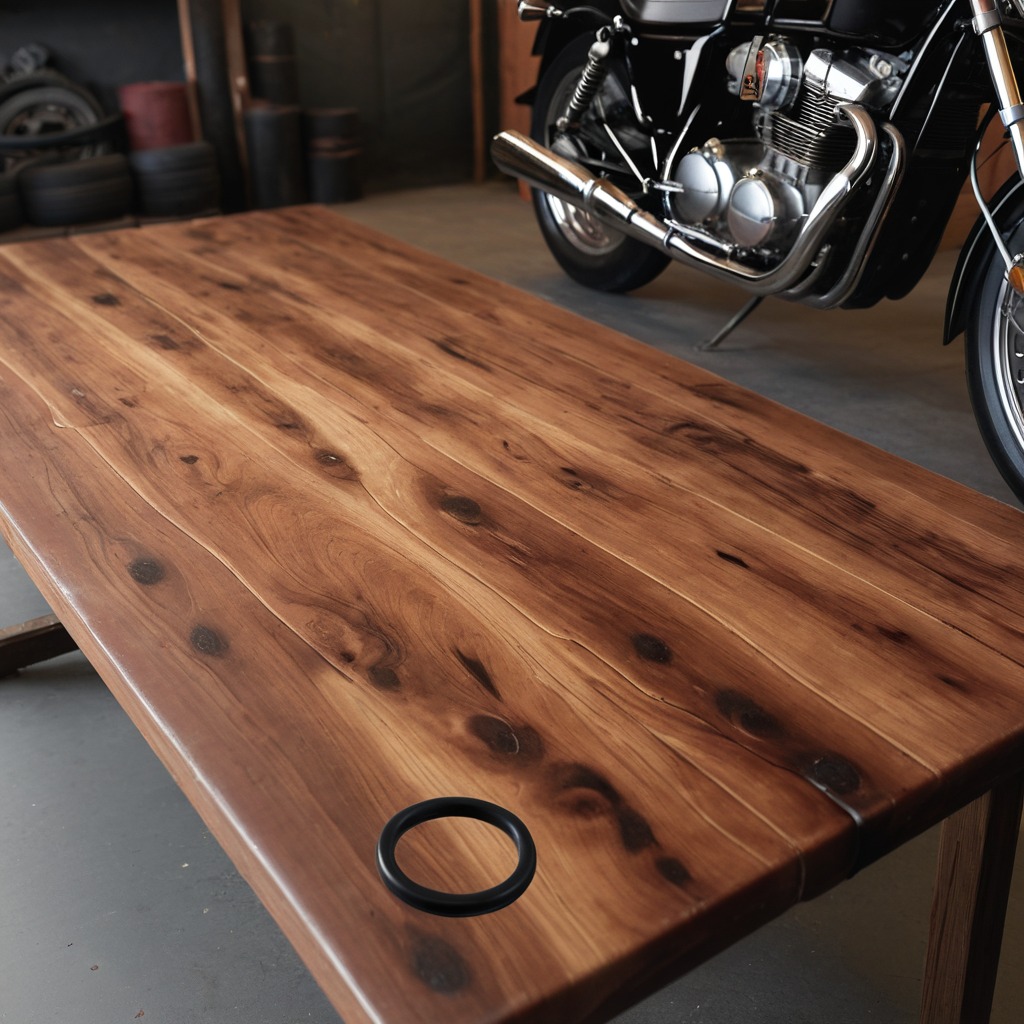
A rubber O-ring lies on an oil-spilled wooden table in a vintage motorcycle garage.